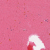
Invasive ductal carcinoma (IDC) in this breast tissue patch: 0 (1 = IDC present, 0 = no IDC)